Question: Sorry to ask this simple question. But I seem not to be able to find some reasonable answer to it.
I want to make a table with 3 columns but all three having different number of data. say, 1st column has only 1 data. 2nd one has 3 and 3rd one has also 3 data. It should look like this:

is there another way than defining empty 'td's for the first and second 'tr' to create empty slots?
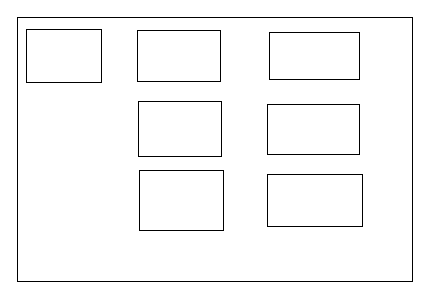
Answer: You can use 'rowspan' <URL>
This will make the 'td' cell occupy the number of rows mentioned.
'''
<table>
<tr><td rowspan="4">1</td></tr>
<tr><td>1</td><td>2</td><td>3</td></tr>
<tr><td>1</td><td>2</td><td>3</td></tr>
<tr><td>1</td><td>2</td><td>3</td></tr>
</table>
'''